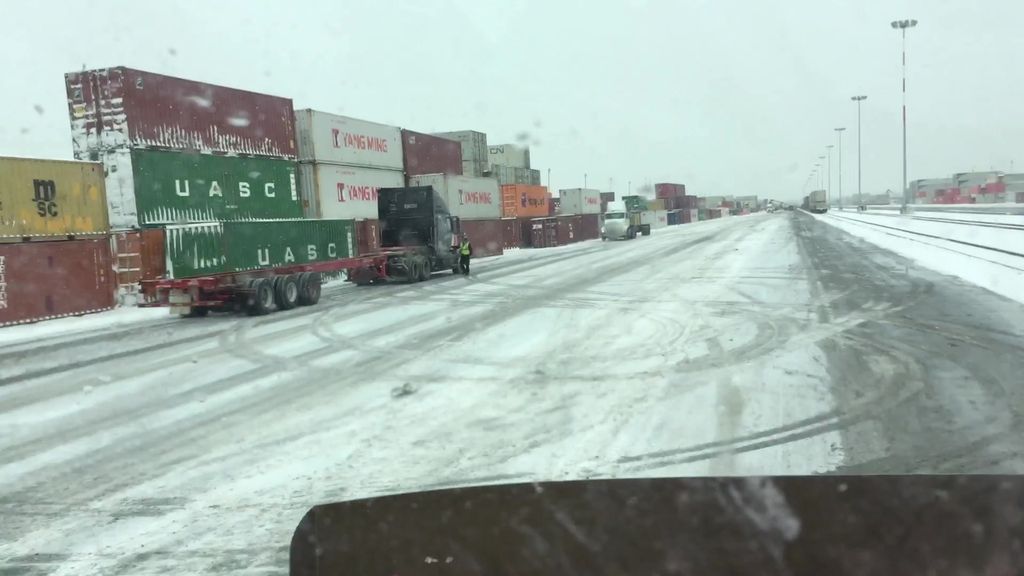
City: montreal